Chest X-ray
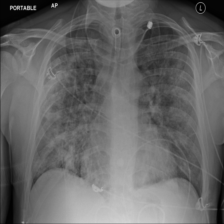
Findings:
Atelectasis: negative
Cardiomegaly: negative
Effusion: negative
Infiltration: positive
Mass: negative
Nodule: negative
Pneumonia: negative
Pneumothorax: negative
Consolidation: negative
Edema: positive
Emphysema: negative
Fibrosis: negative
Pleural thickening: negative
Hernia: negative